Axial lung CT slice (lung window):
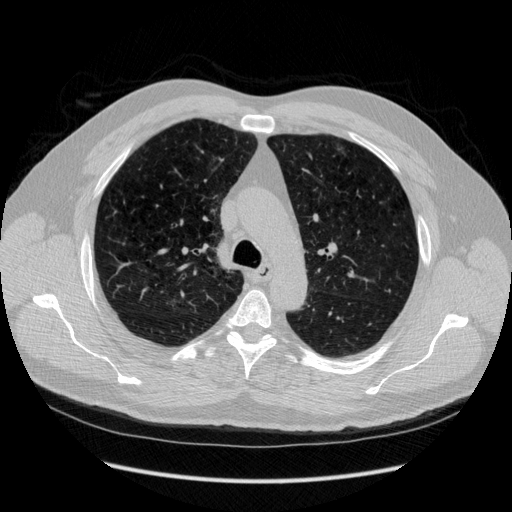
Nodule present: no